Question: I've been trying to add the jar file to my build path. However, I can't seem to find the jar file on their github page.

can someone please link me something that will get me to their .jar file because I really would like to use jumblr as their wrapper is very nice.
Thanks
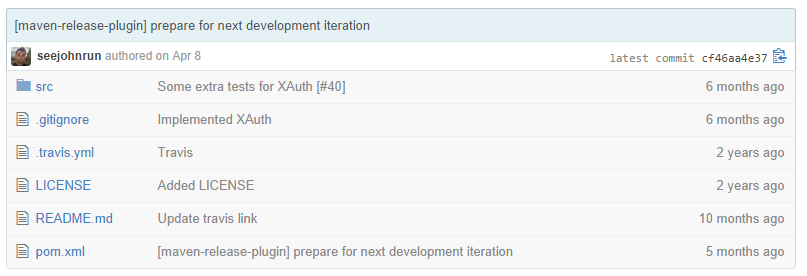
Answer: From the <URL>
> BuildsWe supply some JAR builds you can use if you're not a fan of mvn. You can grab them with (or without) dependencies from the <URL>.
From the project page by clicking on "JAR" you can download the project jar and if you click on "with dependencies" you can download the project with the dependencies.